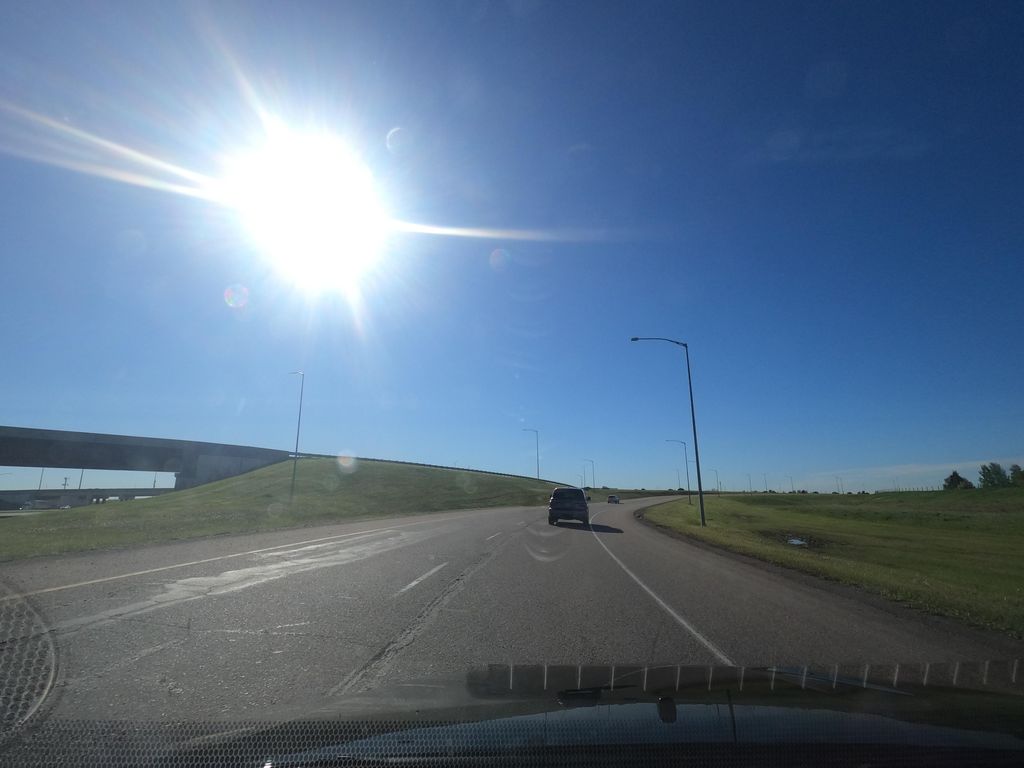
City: calgary